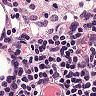
Metastatic tissue present: no